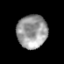
Tissue: prostate
Cell type: T cells
Senescence score: 0.3099
Nuclear area (px): 979
Mean DAPI intensity: 154.698